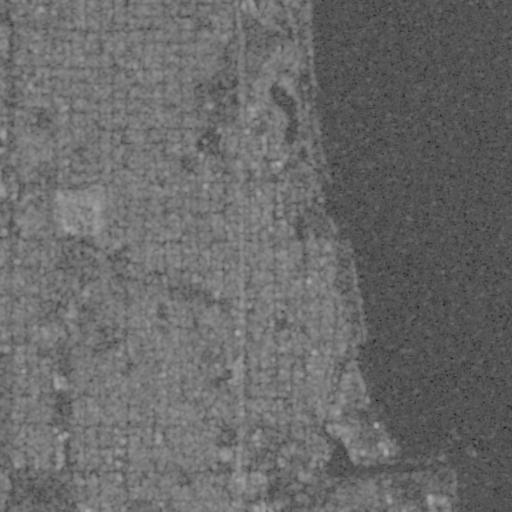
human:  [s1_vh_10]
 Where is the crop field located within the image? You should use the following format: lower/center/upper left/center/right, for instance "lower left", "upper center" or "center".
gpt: The crop field is located in the upper left of the image.
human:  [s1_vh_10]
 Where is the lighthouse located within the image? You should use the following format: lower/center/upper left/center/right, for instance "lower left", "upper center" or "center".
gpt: The lighthouse is located in the lower right of the image.
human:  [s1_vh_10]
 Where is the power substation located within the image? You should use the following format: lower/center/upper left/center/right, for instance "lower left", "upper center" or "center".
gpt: The power substation is located in the lower left of the image.
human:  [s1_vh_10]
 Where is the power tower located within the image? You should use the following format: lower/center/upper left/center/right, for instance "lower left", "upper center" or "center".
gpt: The power tower is located in the lower left of the image.
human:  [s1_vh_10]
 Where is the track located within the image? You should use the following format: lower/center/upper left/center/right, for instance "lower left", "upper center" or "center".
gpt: The track is located in the center of the image.
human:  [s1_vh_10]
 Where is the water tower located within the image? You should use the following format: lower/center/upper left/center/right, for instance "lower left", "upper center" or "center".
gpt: The water tower is located in the lower right of the image.
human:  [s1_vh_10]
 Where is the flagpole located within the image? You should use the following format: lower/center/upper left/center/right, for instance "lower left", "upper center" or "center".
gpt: The flagpole is located in the lower right of the image.
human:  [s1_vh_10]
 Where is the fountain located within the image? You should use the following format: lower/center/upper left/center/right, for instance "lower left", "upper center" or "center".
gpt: The fountain is located in the lower right of the image.
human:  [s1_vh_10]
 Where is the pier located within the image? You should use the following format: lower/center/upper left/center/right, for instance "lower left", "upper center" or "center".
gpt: The pier is located in the lower right of the image.
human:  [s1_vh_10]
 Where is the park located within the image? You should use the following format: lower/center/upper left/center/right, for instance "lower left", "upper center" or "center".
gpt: There is no park in the image.

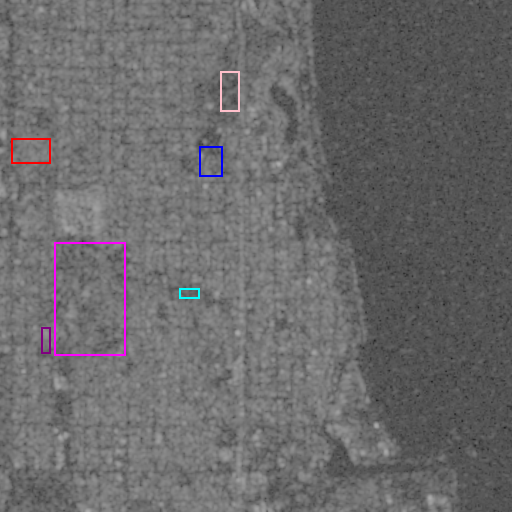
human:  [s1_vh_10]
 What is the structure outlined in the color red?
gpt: The structure outlined in red is a crop field.
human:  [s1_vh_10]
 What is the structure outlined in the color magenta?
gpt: The structure outlined in magenta is a park.
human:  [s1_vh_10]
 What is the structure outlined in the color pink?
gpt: The structure outlined in pink is a parking lot.
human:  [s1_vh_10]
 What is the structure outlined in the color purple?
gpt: The structure outlined in purple is a power substation.
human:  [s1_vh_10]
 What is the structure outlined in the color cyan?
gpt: The structure outlined in cyan is a track.
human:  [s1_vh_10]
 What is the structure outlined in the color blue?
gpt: The structure outlined in blue is a building.
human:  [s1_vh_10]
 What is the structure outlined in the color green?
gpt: There is no green outline.